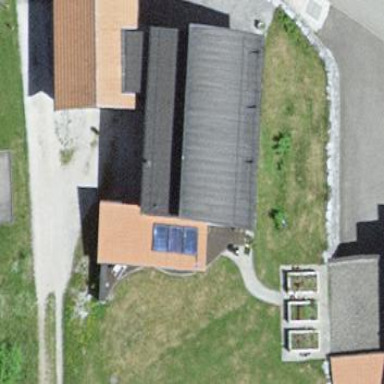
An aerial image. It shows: Simple house.